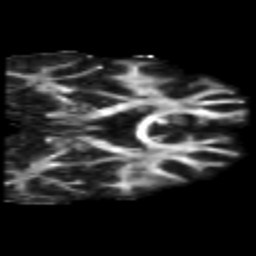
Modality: FA
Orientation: coronal
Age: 34
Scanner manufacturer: philips
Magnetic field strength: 3 T
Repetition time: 8.6 s
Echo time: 0.127 s